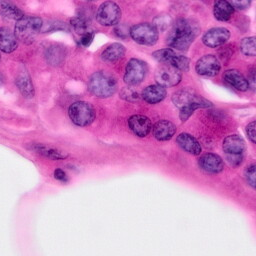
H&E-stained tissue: Pancreatic